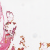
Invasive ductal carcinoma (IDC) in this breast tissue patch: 0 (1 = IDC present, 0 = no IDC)